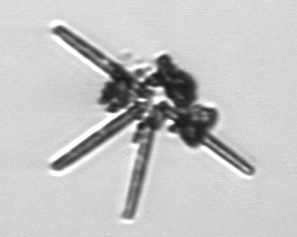
Label: Thalassionema